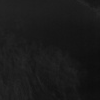
Atmospheric dust classification: not_dusty